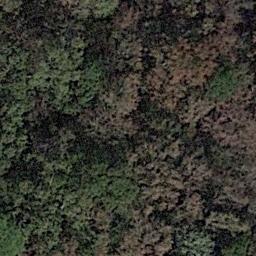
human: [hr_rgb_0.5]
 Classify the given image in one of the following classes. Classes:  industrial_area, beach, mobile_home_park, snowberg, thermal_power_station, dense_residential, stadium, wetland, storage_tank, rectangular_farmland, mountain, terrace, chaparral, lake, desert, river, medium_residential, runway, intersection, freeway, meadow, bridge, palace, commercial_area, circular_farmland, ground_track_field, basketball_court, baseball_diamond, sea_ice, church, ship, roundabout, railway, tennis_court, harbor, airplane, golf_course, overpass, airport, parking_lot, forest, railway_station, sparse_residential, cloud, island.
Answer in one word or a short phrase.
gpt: forest